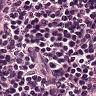
Metastatic tissue present: no